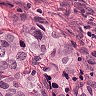
Metastatic tissue present: yes